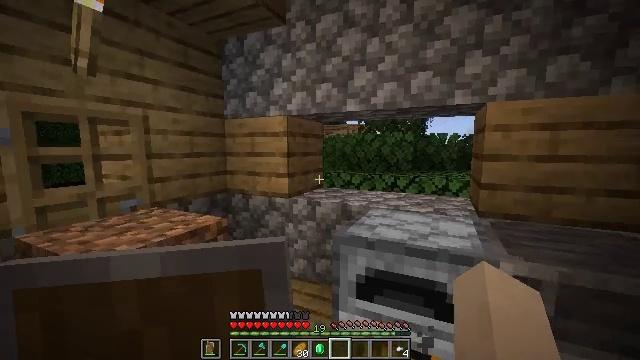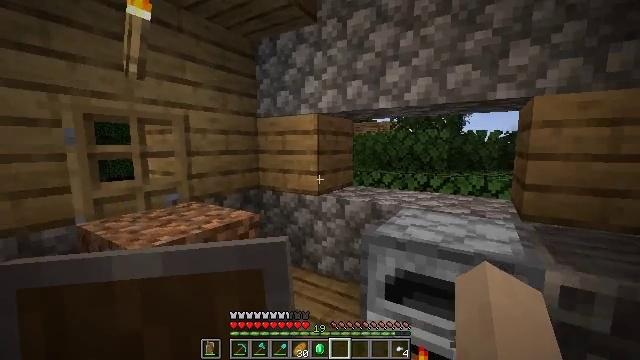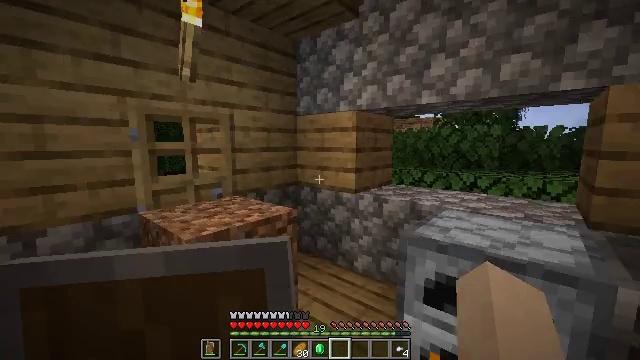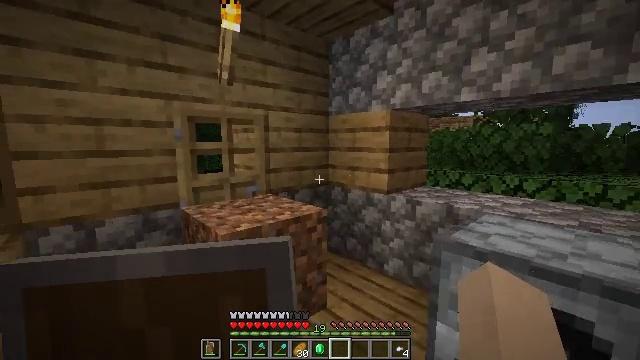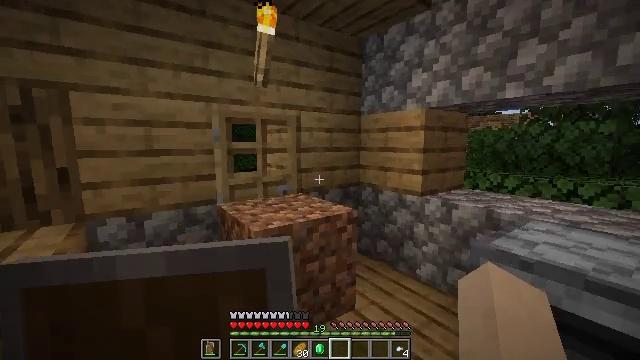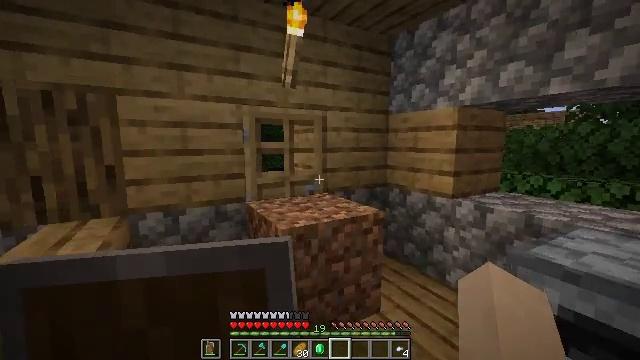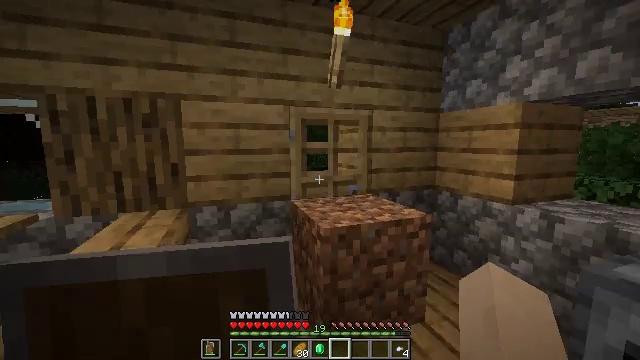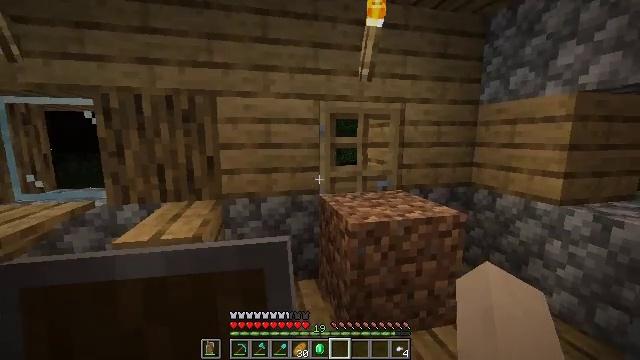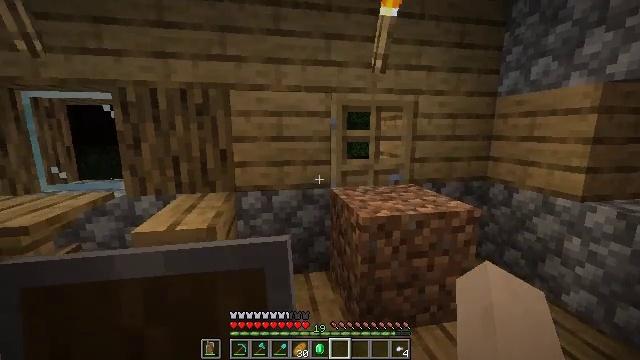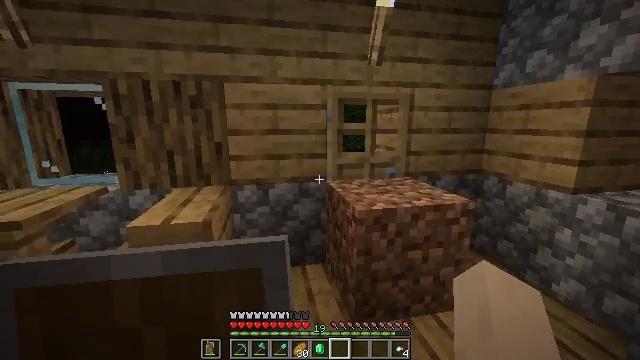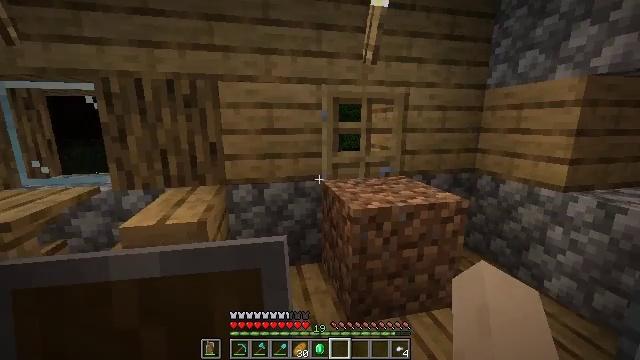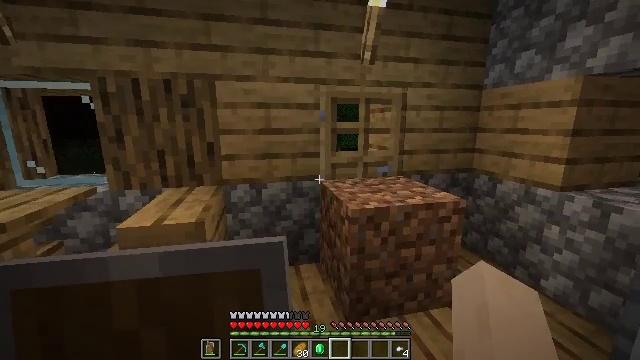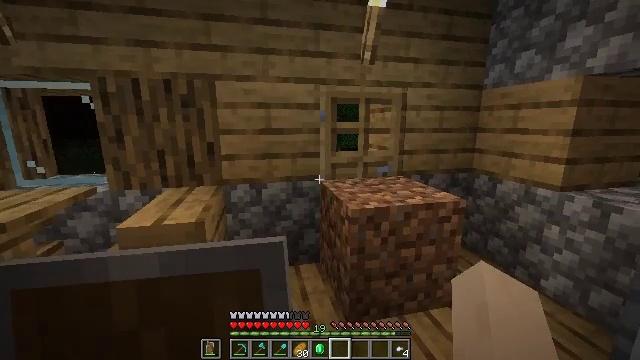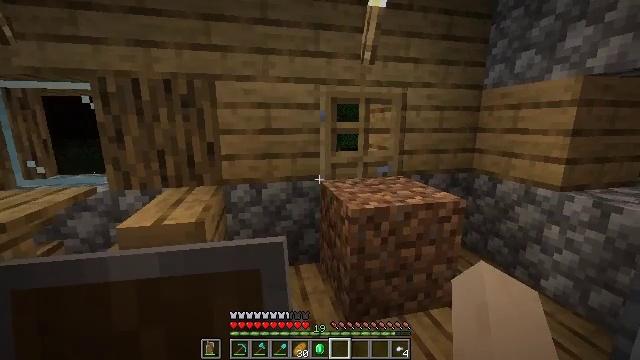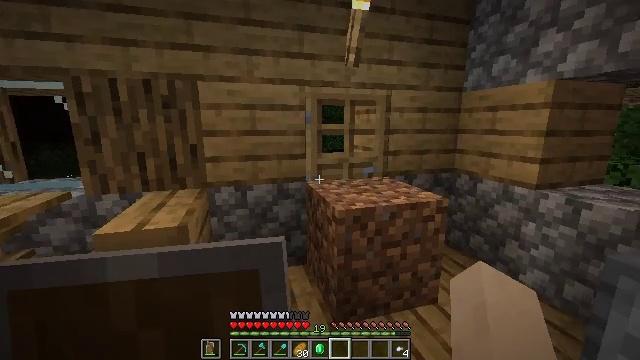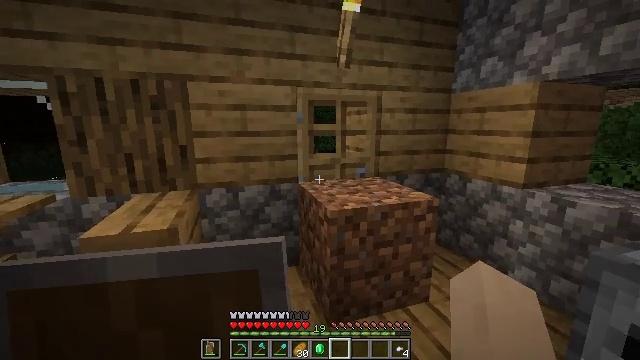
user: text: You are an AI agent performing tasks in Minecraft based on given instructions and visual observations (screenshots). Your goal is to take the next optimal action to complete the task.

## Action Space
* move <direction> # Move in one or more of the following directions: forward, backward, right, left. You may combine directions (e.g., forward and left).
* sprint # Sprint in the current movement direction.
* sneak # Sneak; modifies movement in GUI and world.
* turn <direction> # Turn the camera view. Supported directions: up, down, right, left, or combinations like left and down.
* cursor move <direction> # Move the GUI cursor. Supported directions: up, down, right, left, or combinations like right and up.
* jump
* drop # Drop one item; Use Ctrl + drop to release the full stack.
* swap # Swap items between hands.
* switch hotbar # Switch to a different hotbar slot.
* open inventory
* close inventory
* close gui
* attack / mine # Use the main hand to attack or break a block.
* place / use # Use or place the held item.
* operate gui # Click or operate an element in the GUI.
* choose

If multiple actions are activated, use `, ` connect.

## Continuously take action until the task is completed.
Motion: motion action
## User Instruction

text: Obtain iron nugget from iron ingot in crafting table.
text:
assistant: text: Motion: turn left
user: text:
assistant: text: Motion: turn left
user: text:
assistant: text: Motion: turn left
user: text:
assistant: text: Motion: turn left
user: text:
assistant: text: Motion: turn left
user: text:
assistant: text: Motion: turn left
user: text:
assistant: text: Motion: turn left and down
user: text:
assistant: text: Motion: turn left and down
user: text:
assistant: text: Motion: turn down
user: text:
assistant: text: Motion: turn right
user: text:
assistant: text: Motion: no_op
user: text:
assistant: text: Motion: no_op
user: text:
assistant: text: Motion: no_op
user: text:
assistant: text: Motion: turn right
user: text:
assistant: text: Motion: turn right
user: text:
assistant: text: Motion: no_op
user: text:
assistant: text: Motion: turn right
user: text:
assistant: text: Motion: no_op
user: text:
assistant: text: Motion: no_op
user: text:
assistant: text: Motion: no_op
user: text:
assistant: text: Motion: no_op
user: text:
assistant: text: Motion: no_op
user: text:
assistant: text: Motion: no_op
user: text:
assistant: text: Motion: no_op
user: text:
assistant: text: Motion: no_op
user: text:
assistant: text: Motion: no_op
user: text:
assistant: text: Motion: no_op
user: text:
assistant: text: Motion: no_op
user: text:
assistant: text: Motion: no_op
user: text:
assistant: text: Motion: no_op